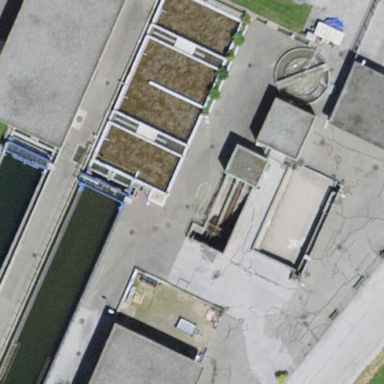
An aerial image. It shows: Wastewater plant.